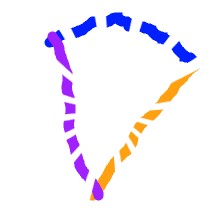
Shape: kite